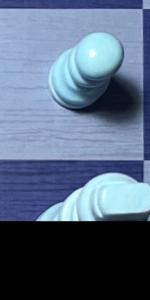
Label: King_White